Question: I'm working on a personal project, but I'm having some difficulty with a div, which has some styling that I can't seem to get around. It's a thin strip at the top of my user interface, where users have a few controls over what's shown on the screen. Pretty important to keep around (so deleting it isn't an option). In case it helps at all, I am using Eric Meyer's CSS Reset as a normalizer.
My problem is that the div element seems to have some intrinsic margin or padding that I can't seem to work around in my css. I've included a photo here for reference; the div is in green.

I'm also including the html code for that content as follows:
'''
<div class="new_entry_control_container">
<p>You have <span class="credits">33 Credits</span> remaining.
<span class="button">Add More Credits</span>
<span class="button">Add More Items to Study List</span>
<span class="pagination">&#60; 1 | 2 | 3 &#62;</span>
</p>
</div>
'''
As well as the CSS that applies here:
'''
div.new_entry_control_container {
background-color: green;
max-width: 900px;
margin-left: auto;
margin-right: auto;}
div.new_entry_control_container p {
text-align: center;}
.credits {
color: #ffd400;}
.button {
background-color: #ffd400;
color: #3a0091;
border: none;
-webkit-border-radius: 6px;
-moz-border-radius: 6px;
border-radius: 6px;
padding: 1px 8px 4px 8px;
margin: 10px 0px 0px 3px;}
.pagination {
margin-left: 25px;
font-size: 17px;}
'''
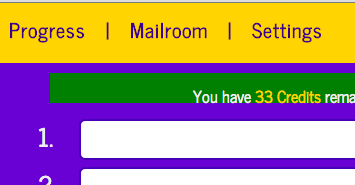
Answer: Not sure if it's caused by the padding of parent element of that green bar. A workaround would be using negative "margin-top". And to make it thinner (assuming there would only be one line in that bar), use "height" combined with "line-height".
So the css might look like this
'''
div.new_entry_control_container {
background-color: green;
max-width: 900px;
margin-left: auto;
margin-right: auto;
margin-top: -10px;
height: 18px; line-height: 18px;
}
'''
Hope that helps.